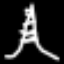
Label: The Eiffel Tower